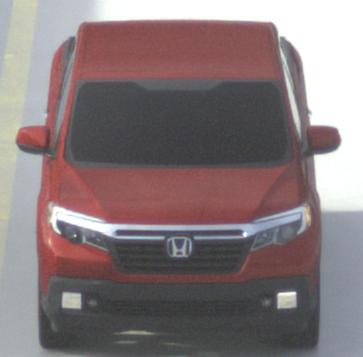
Make: Honda
Model: Ridgeline
Detailed model: Gen. 2
Model produced from: 2016
Model produced until: 2020
Doors: 4
Color: red
Road condition: wet road
Daytime: morning or afternoon
Contrast: low contrast